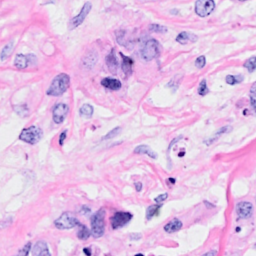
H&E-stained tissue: Breast